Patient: sex F, age 76
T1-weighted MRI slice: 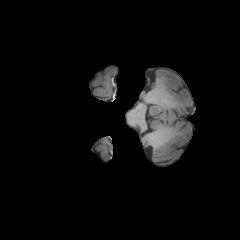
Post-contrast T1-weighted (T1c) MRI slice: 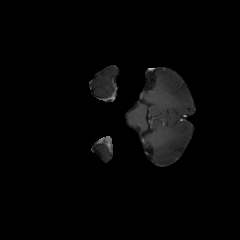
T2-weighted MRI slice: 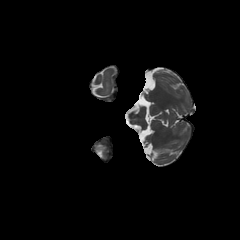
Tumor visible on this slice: no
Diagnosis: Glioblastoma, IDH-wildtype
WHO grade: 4